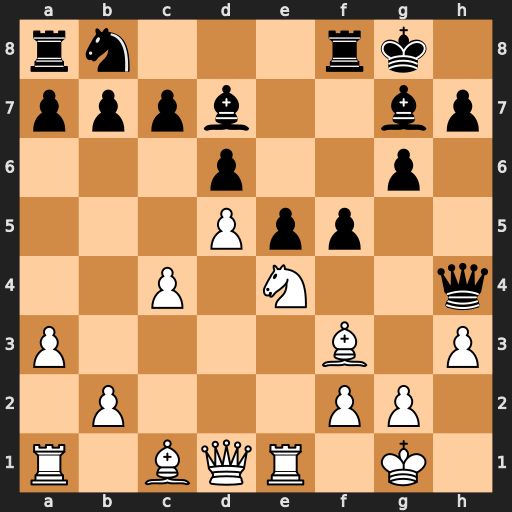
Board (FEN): rn3rk1/pppb2bp/3p2p1/3Ppp2/2P1N2q/P4B1P/1P3PP1/R1BQR1K1
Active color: w
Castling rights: -
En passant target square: -
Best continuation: Bg5 fxe4 Bxh4